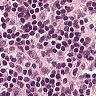
Metastatic tissue present: no